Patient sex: M
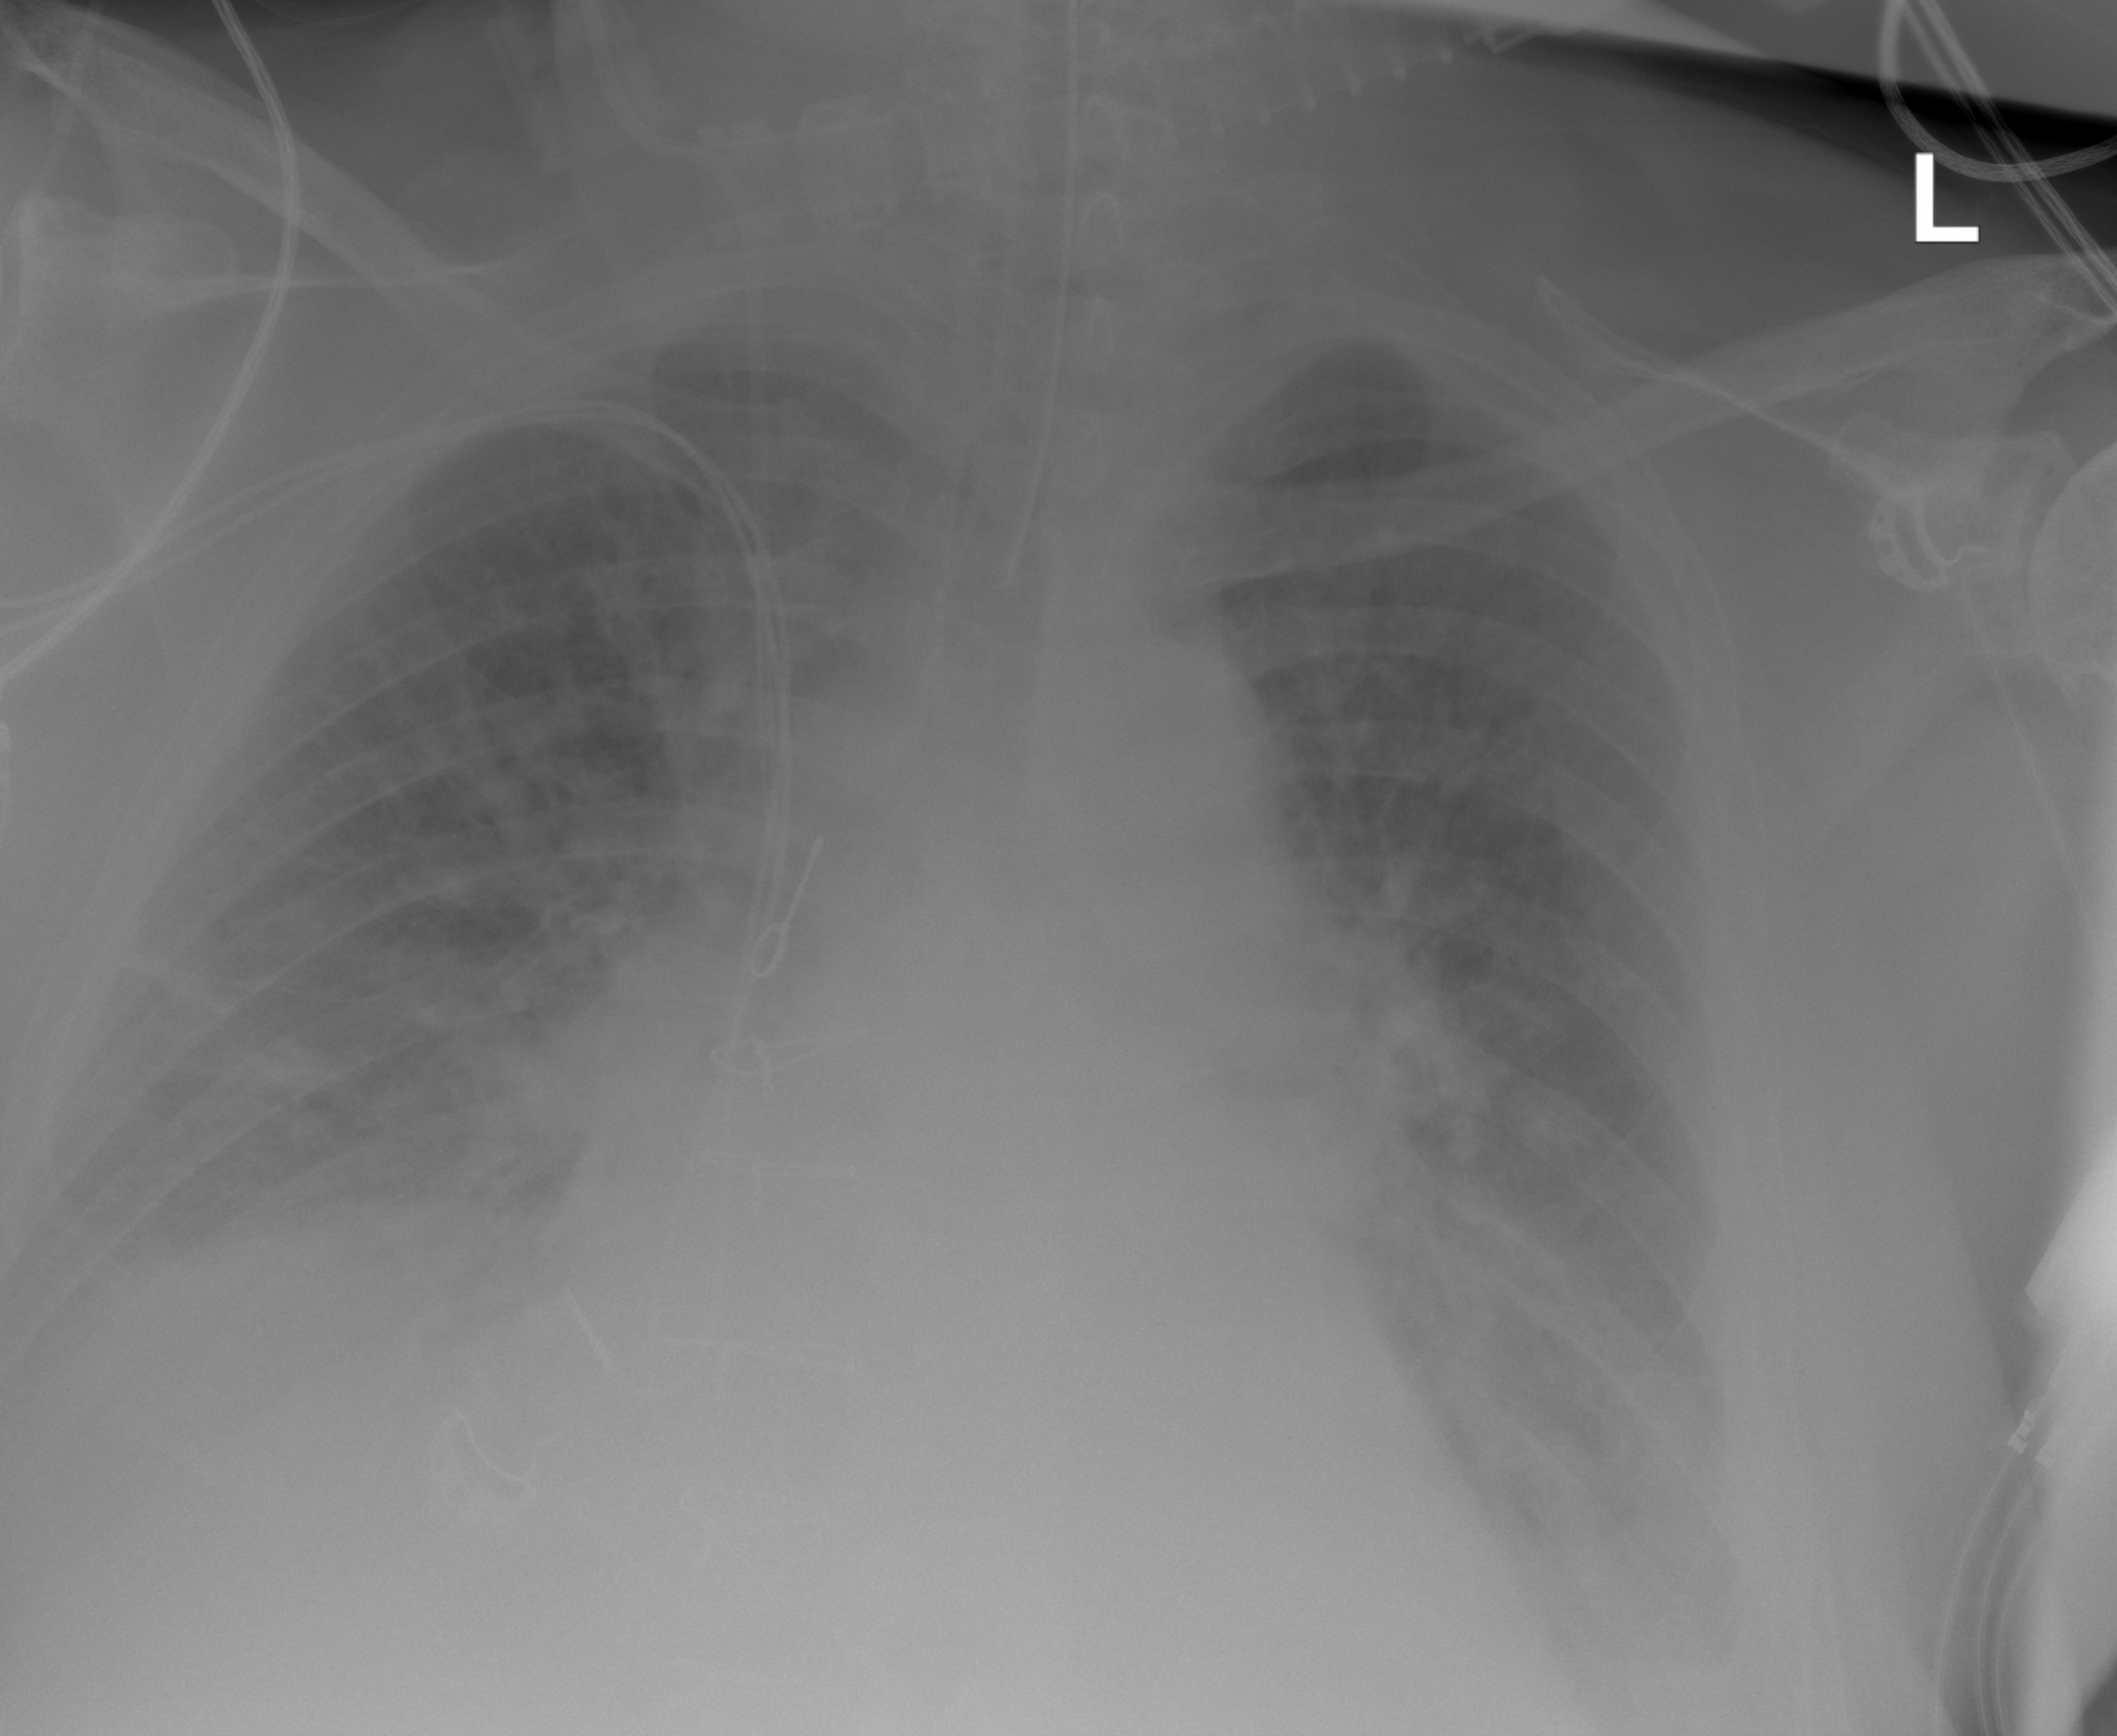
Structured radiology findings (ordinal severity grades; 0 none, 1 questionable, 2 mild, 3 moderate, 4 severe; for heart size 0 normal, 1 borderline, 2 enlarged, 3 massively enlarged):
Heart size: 2
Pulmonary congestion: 3
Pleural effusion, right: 0
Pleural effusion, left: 2
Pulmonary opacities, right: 0
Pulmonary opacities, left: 0
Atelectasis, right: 3
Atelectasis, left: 3